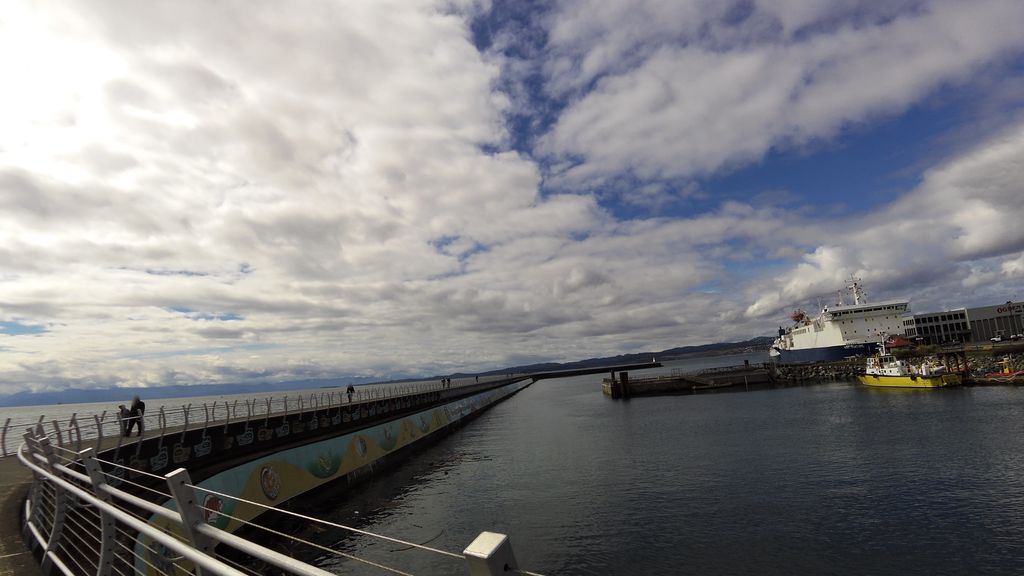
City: victoria